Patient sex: F
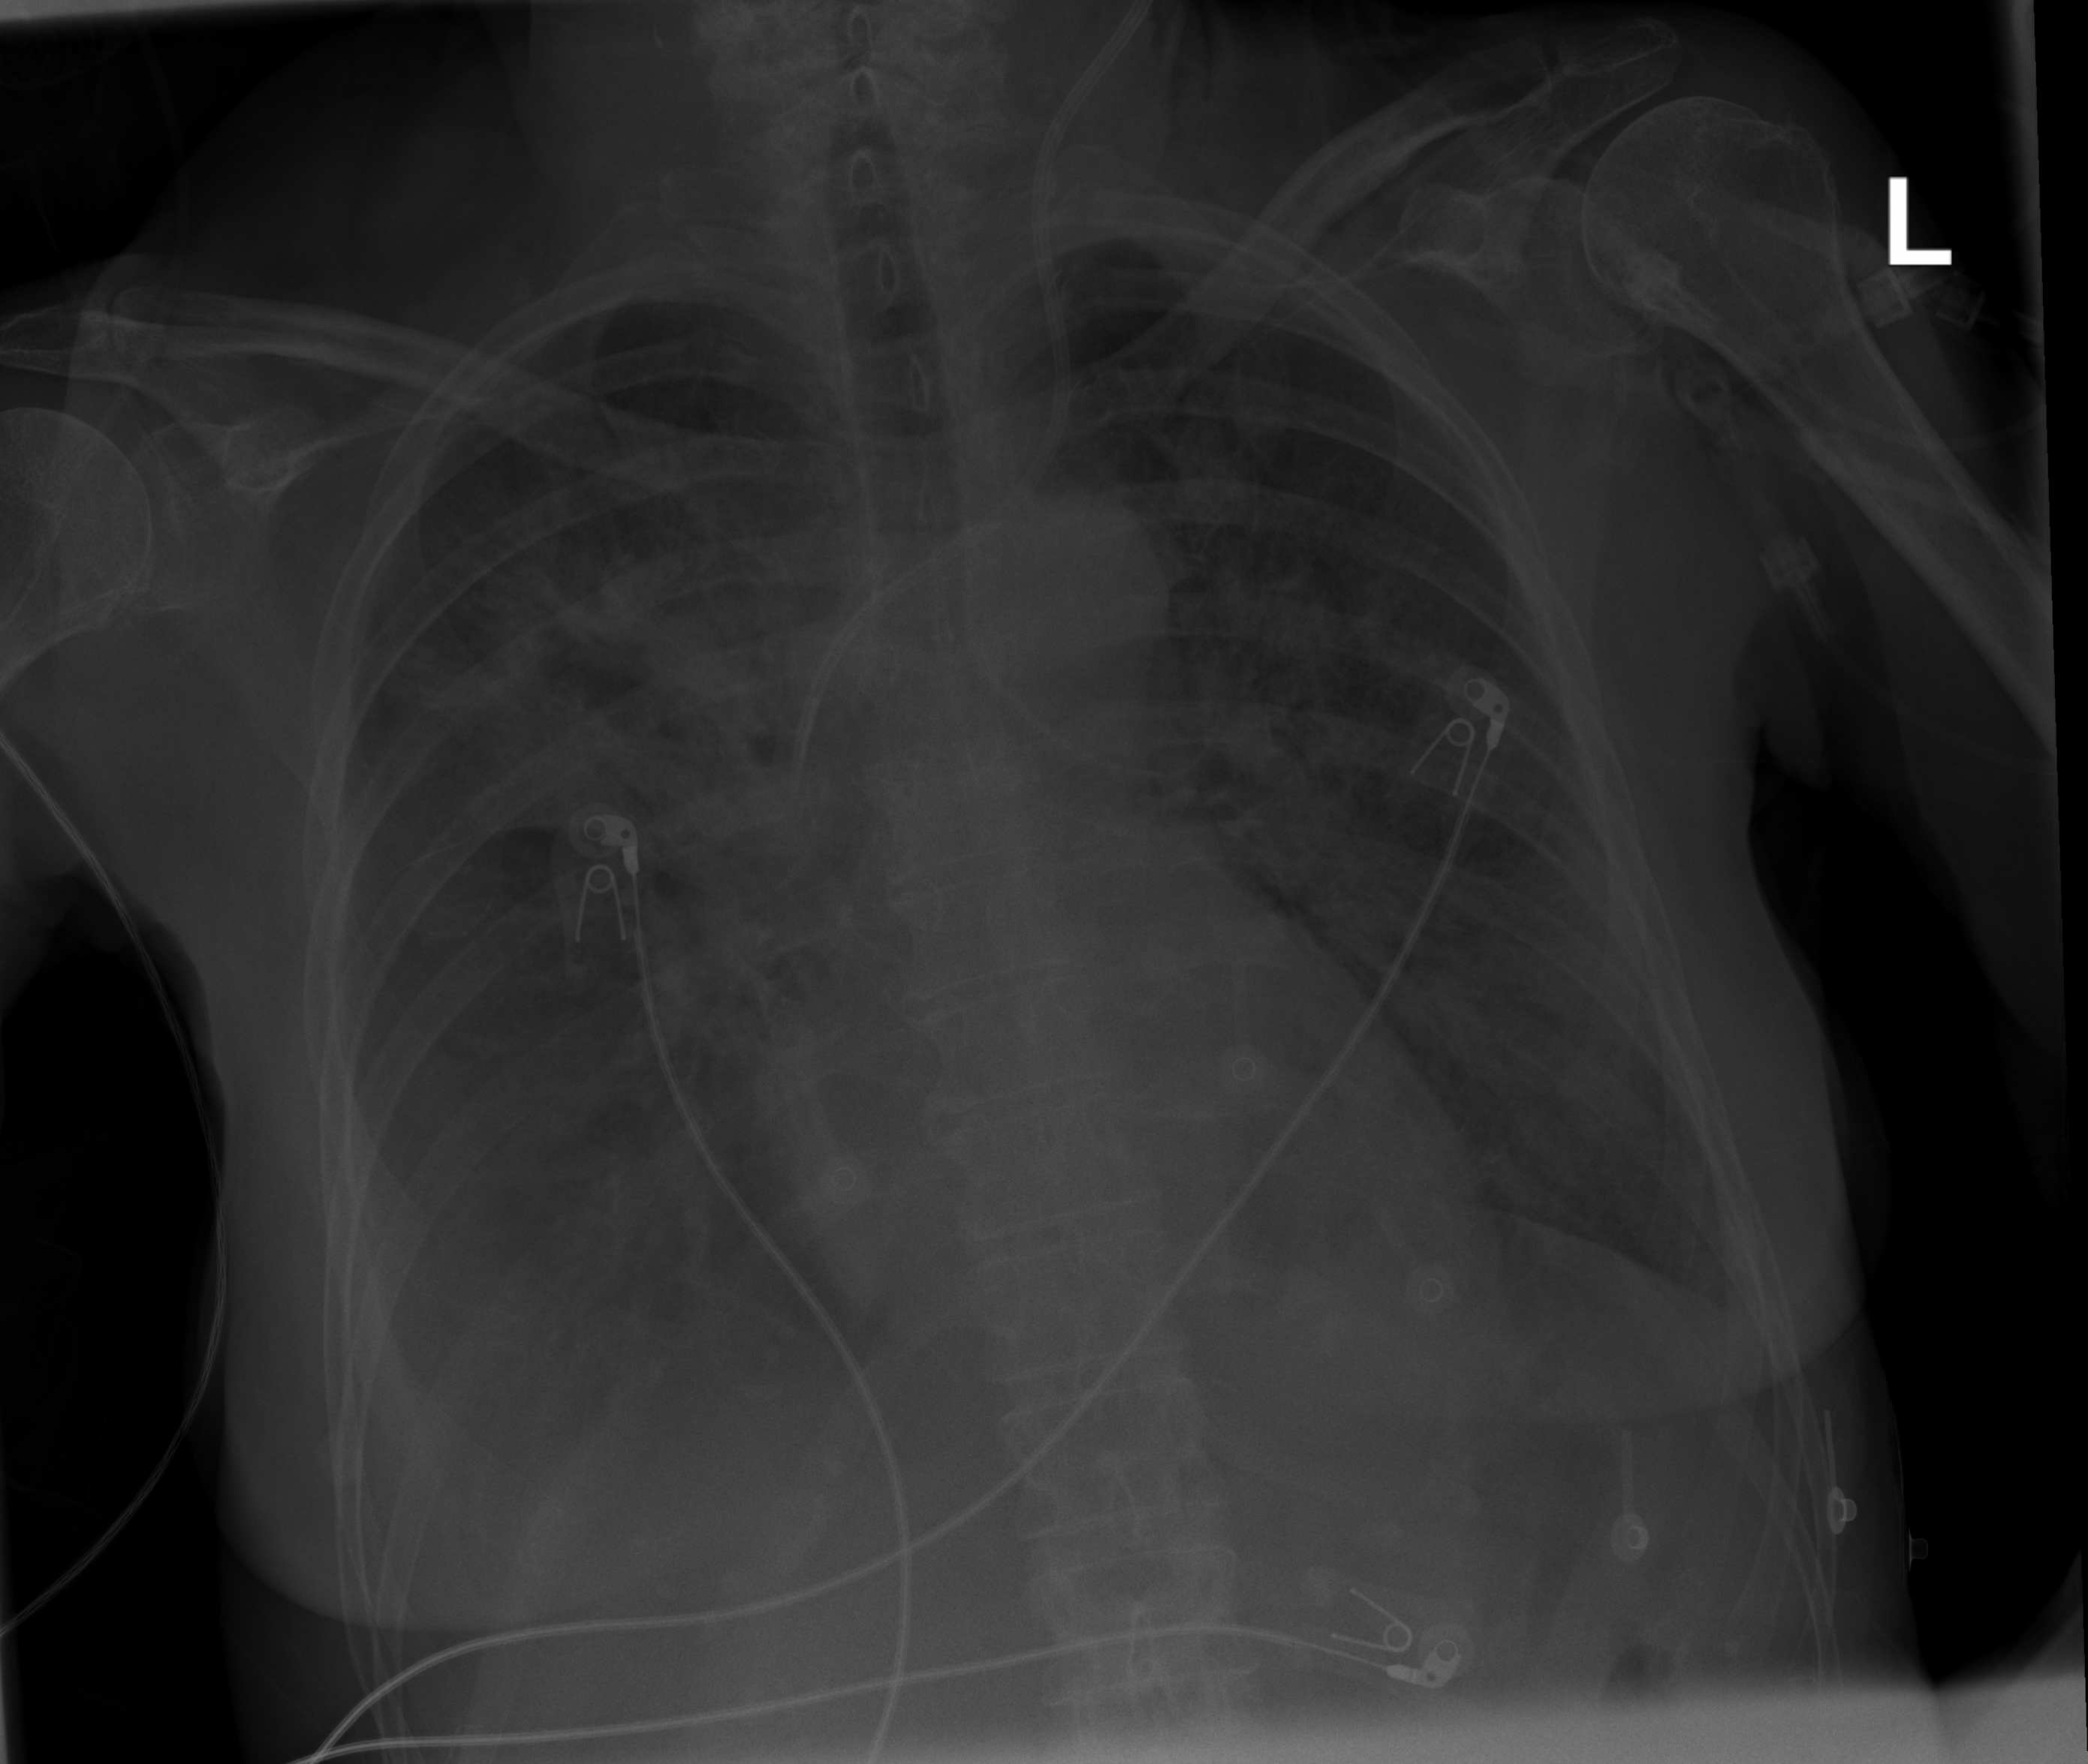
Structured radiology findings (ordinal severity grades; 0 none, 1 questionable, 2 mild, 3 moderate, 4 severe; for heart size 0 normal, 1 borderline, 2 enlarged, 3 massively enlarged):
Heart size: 0
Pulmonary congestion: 1
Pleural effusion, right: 2
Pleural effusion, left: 1
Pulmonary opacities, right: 3
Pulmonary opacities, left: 3
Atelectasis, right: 2
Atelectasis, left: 3